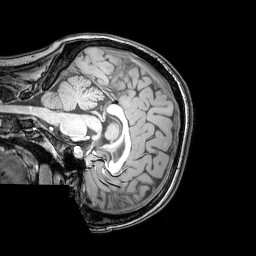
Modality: T1w
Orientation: sagittal
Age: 22
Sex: female
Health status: healthy
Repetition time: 0.081 s
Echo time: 0.037 s